Question: After <URL>, I tried to use it in one of my programs, but it wasn't showing any of my memory allocation.
So I tried it again with a sample program that just sucks up memory:
'''
{-# LANGUAGE OverloadedStrings #-}
module Main where
import System.Remote.Monitoring (forkServer)
import Control.Applicative ((<$>))
import Control.Monad (foldM, forM_)
import Control.Monad.Primitive (PrimMonad, PrimState)
import Data.Vector.Mutable (MVector, replicate, read, write, length)
import Prelude hiding (read, length, replicate)
import Text.Printf
accumBy :: (Functor m, PrimMonad m) => (a -> a -> a) -> MVector (PrimState m) a -> m a
accumBy f v = do
a <- read v 0
foldM ( i -> do
a' <- f a <$> read v i
write v i a'
return a'
) a [1 .. length v - 1]
main :: IO ()
main = do
forkServer "localhost" 8000
forM_ [1..] $
-> do
v <- replicate (n*1024) (n :: Int)
accumBy (+) v >>= printf "%08x
"
'''
The program runs fine
'''
% ghc --make Temp.hs -rtsopts && ./Temp +RTS -K32mM -RTS
<PHONE>
<PHONE>
<PHONE>
...
'''
But EKG doesn't seem to be detecting my memory usage at all

What am I doing wrong?
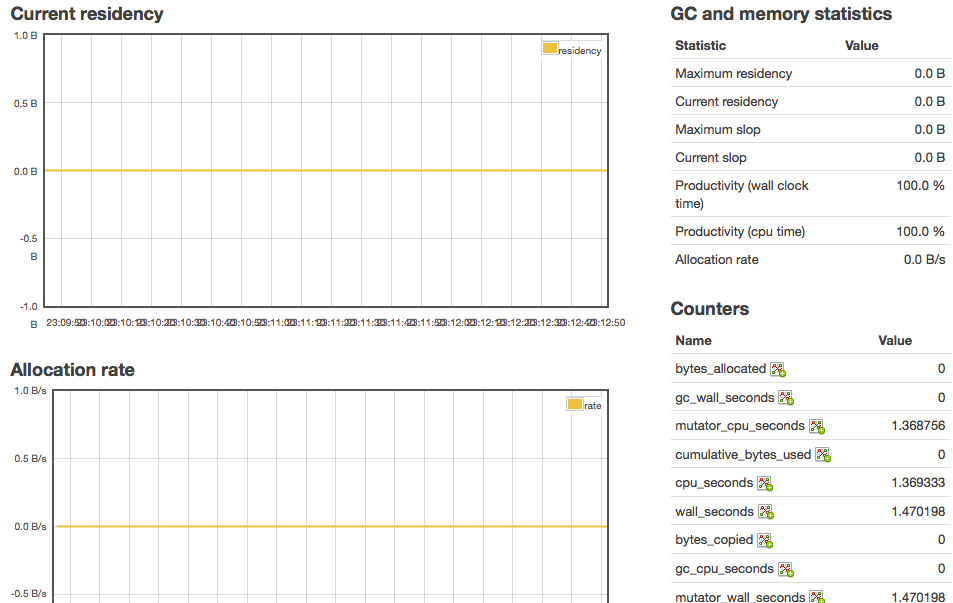
Answer: You need to use '-T' or '-t' or '-S' or '-s' <URL> for collecting statistics, e.g.:
'''
ghc --make Temp.hs -rtsopts && ./Temp +RTS -T -K32mM -RTS
'''